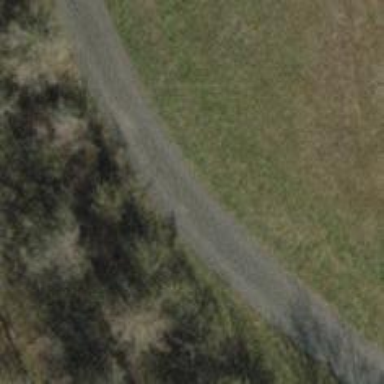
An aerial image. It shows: Asphalt path with designated cycle track.